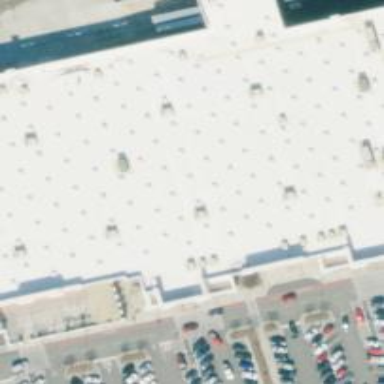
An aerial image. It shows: Shopping center with supermarket inside.